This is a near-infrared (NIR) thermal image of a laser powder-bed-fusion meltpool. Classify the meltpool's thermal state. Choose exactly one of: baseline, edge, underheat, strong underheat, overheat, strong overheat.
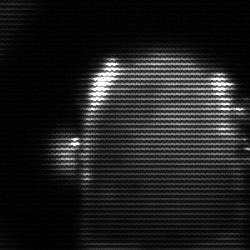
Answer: baseline